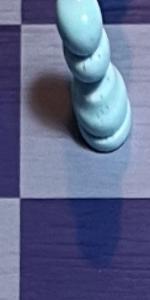
Label: Empty